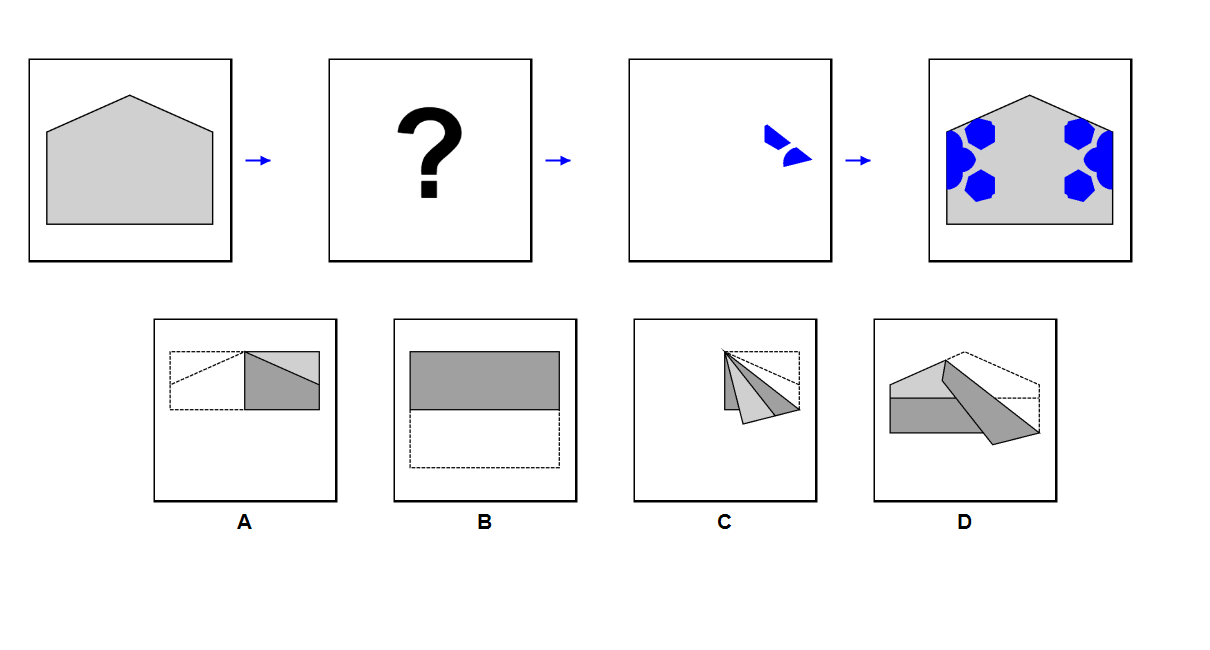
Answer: D